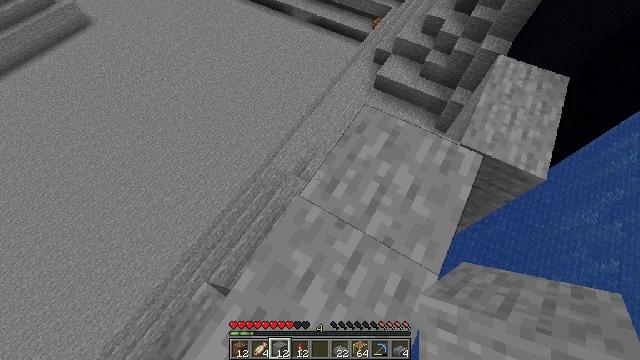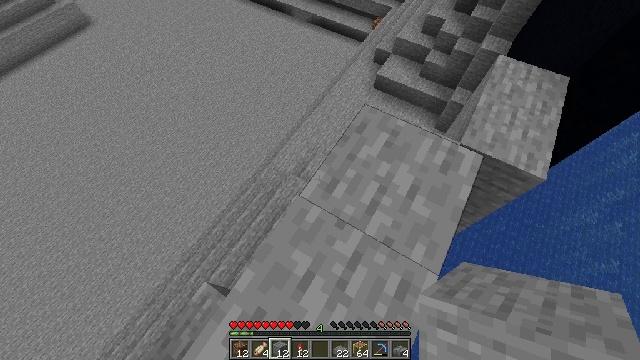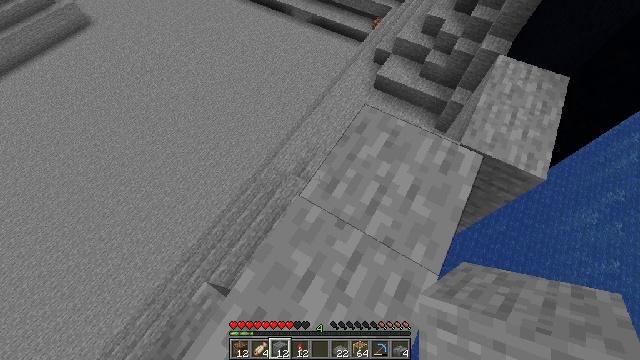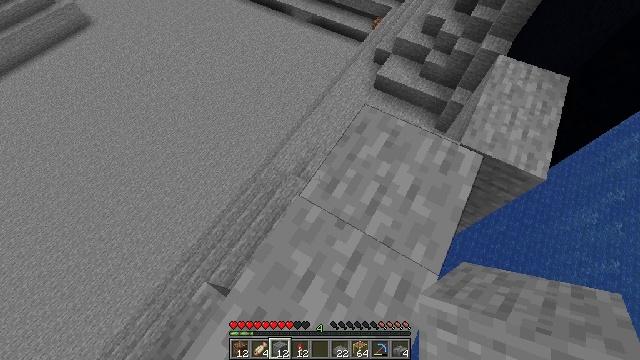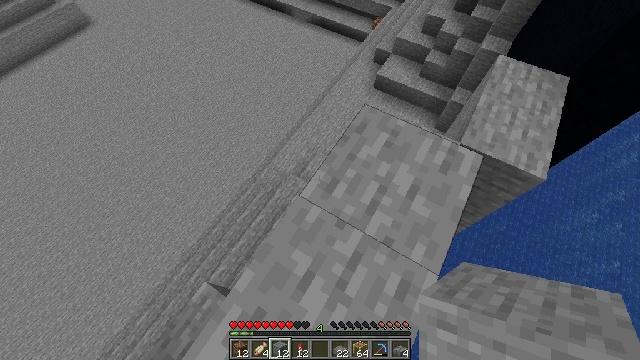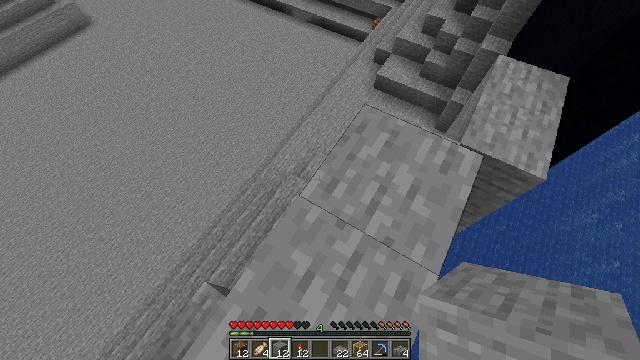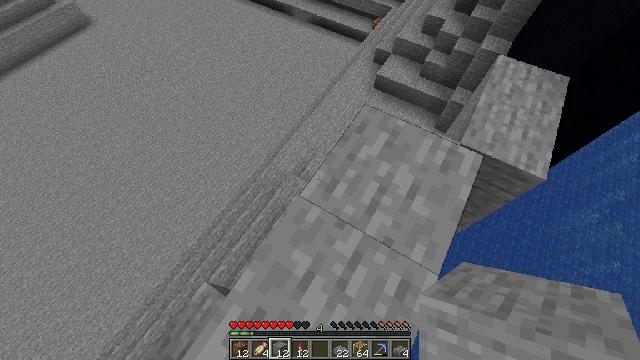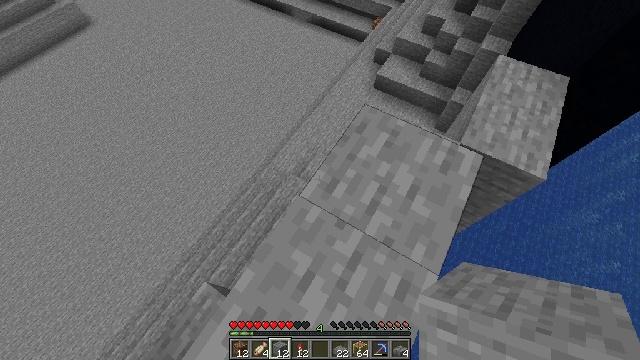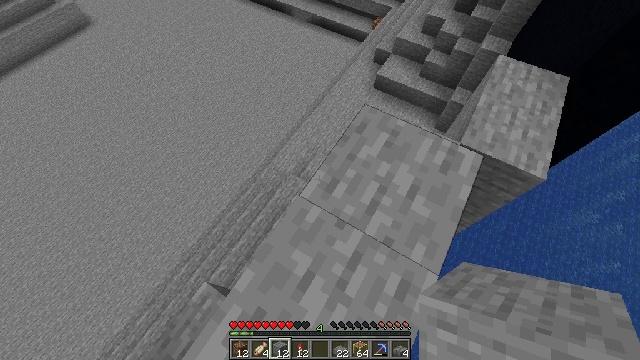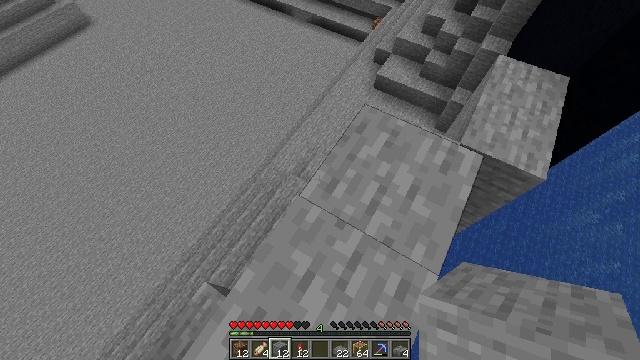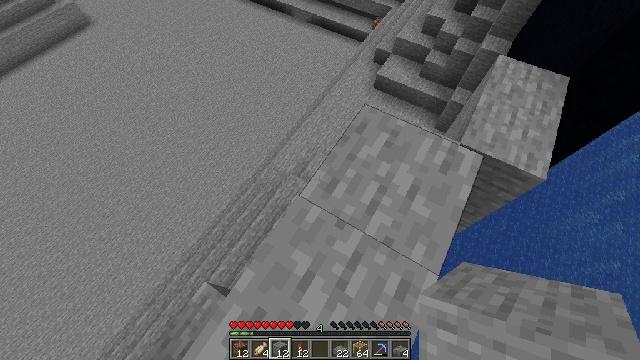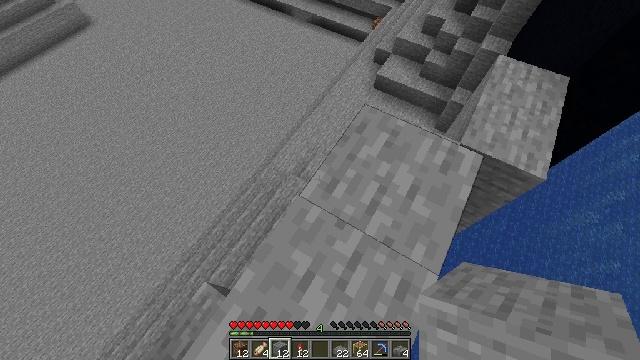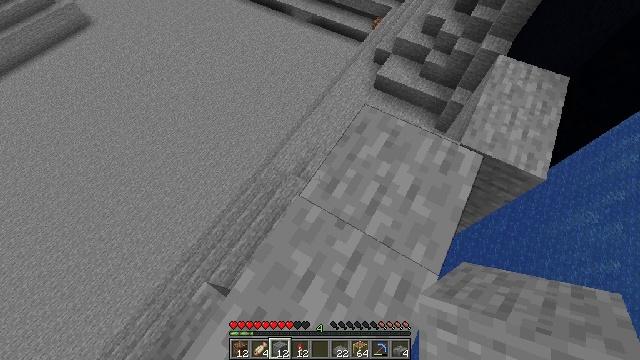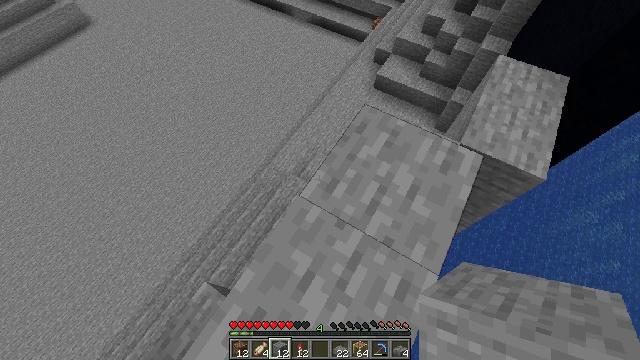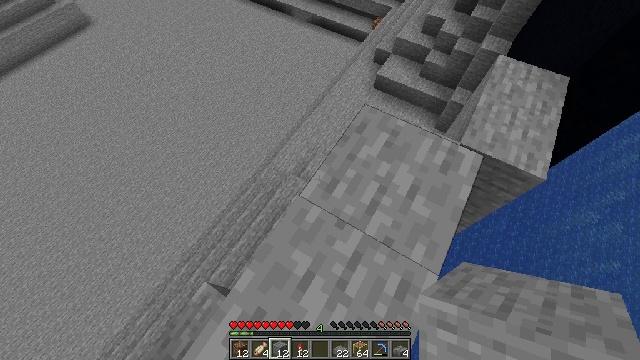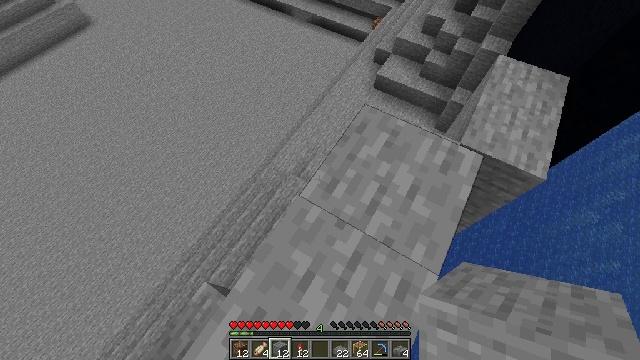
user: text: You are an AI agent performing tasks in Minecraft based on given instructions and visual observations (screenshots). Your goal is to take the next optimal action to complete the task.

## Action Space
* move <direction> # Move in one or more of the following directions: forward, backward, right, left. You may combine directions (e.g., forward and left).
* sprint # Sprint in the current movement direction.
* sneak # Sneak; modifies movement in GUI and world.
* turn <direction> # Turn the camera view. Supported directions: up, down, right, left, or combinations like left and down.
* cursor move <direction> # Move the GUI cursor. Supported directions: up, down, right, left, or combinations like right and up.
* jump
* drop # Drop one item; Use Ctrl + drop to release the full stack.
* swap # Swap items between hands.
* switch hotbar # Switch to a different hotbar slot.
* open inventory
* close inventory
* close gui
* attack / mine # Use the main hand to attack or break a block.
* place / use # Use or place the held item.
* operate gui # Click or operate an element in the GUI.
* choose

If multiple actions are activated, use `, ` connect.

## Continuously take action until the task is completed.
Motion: motion action
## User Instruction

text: Collect the shulker box to move it.
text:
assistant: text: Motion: no_op
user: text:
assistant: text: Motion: no_op
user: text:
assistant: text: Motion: no_op
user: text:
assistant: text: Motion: no_op
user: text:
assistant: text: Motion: no_op
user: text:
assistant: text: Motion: no_op
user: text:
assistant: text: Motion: no_op
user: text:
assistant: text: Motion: no_op
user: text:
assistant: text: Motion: no_op
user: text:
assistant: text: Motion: no_op
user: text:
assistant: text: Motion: no_op
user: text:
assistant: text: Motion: no_op
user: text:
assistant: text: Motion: no_op
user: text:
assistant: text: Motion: no_op
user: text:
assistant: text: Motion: no_op
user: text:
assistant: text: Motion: no_op
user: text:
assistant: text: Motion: no_op
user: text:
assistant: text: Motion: no_op
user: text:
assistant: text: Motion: no_op
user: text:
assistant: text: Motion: no_op
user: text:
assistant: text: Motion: no_op
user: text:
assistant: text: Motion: no_op
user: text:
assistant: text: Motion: no_op
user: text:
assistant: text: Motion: no_op
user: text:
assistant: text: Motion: no_op
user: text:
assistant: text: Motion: no_op
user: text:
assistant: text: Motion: no_op
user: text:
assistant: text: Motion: no_op
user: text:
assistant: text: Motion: no_op
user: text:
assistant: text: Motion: no_op